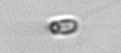
Label: flagellate